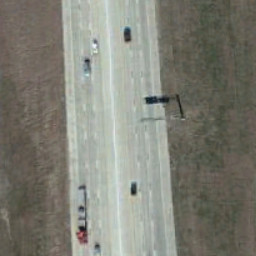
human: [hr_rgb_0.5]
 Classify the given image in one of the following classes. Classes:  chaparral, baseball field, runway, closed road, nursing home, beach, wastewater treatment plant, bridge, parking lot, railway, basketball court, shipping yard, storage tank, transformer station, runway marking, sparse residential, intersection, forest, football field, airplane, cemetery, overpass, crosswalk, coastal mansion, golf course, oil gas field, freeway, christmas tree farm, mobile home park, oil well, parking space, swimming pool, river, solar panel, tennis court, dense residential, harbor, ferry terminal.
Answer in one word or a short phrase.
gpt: freeway